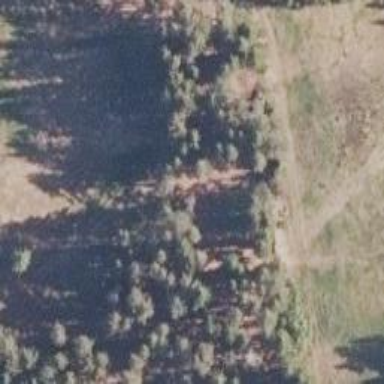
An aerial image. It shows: Disc golf hole.